Aerial crown-view tile of a tropical tree (Barro Colorado Island, Panama), acquired 20250124:
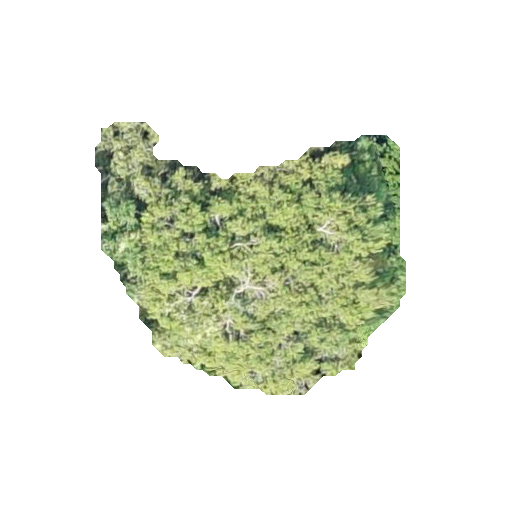
Species: Pouteria stipitata
GBIF accepted scientific name: Pouteria stipitata
Crown area: 90.13 m²